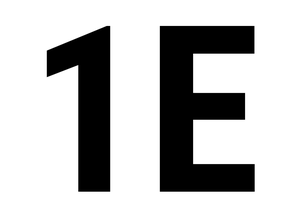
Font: Roboto_Condensed_Bold